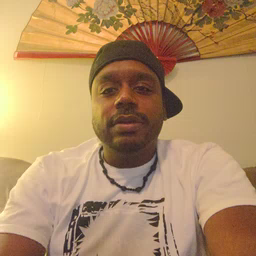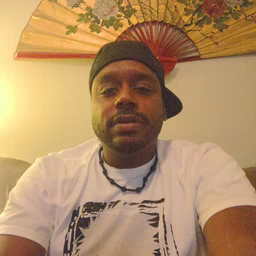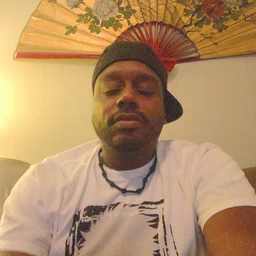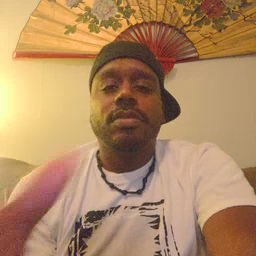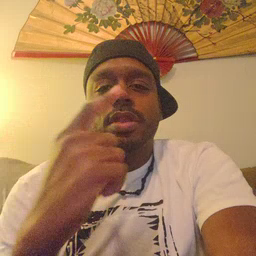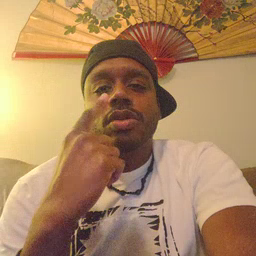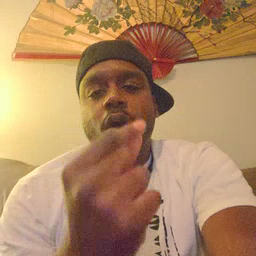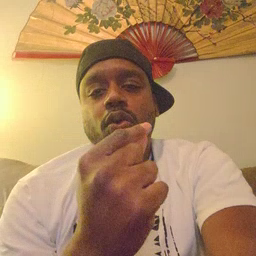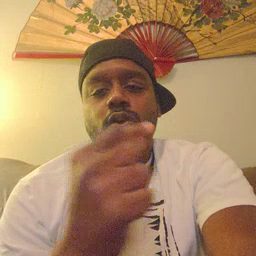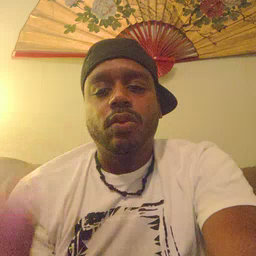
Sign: go